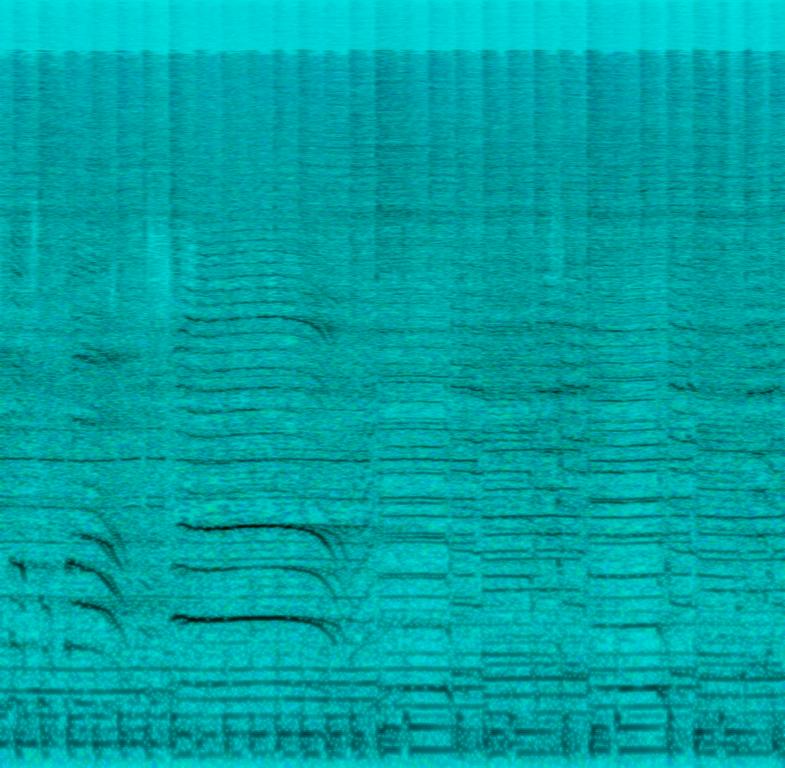
A e-guitar takes the lead melody along with the hammond organ. The drums and the bass are providing a rock groove in the background. Another e-guitar is playing along with the bass on the lower notes, it's highly distorted and has some overdrive on it. The male singer streams and sings. His voice is full of reverb and delay. The whole recording is of poor quality. This song may be playing at an old bar.